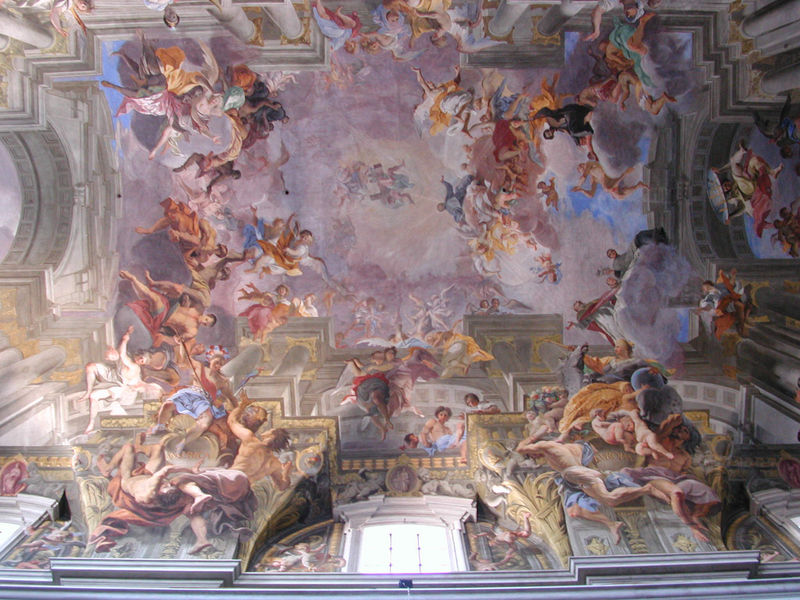
Titel: Sant’ Ignazio, Deckenfresken
Künstler: Andrea Pozzo
Standort: Rom, S. Ignazio (EU - I - Latium)
Schlagwörter: blau, gott, himmel, nackt, wolken, menschen, fenster, licht, marmor, szene, säulen, weiss, gebäude, rot, schloss, malerei, architektur, gold, decke, rosa, engel, farbig, italien, perspektive, wehen, blue, church, crowd, men, people, red, religious, white, window, women, dress, figures, group, painting, windows, pink, gewölbe, höhe, strahlen, schweben, gesims, angel, angels, clouds, fighting, heaven, naked, nude, sky, building, roof, baroque, heilige, putten, illusion, putti, apotheosis, flying, auferstehung, photo, wings, children, cherub, cherubs, italy, human, deckenmalerei, fort, cathedral, prayer, ceiling, art, colors, religion, cloth, god, christ, brush, scheinarchitektur, fresco, paint, deckenfresko, christian, illusionismus, christianity, saints, bible, raphael, scenes, vault, cieling, photograph, photography, painted, deckgemälde, celing, ascension, fine art, anges, schwben, reverse, pleasure, cistine chapel, cling, sitting\, pozzo, anels